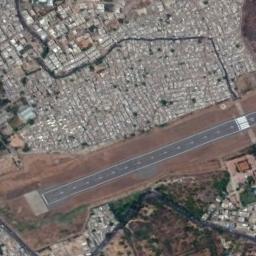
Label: runway